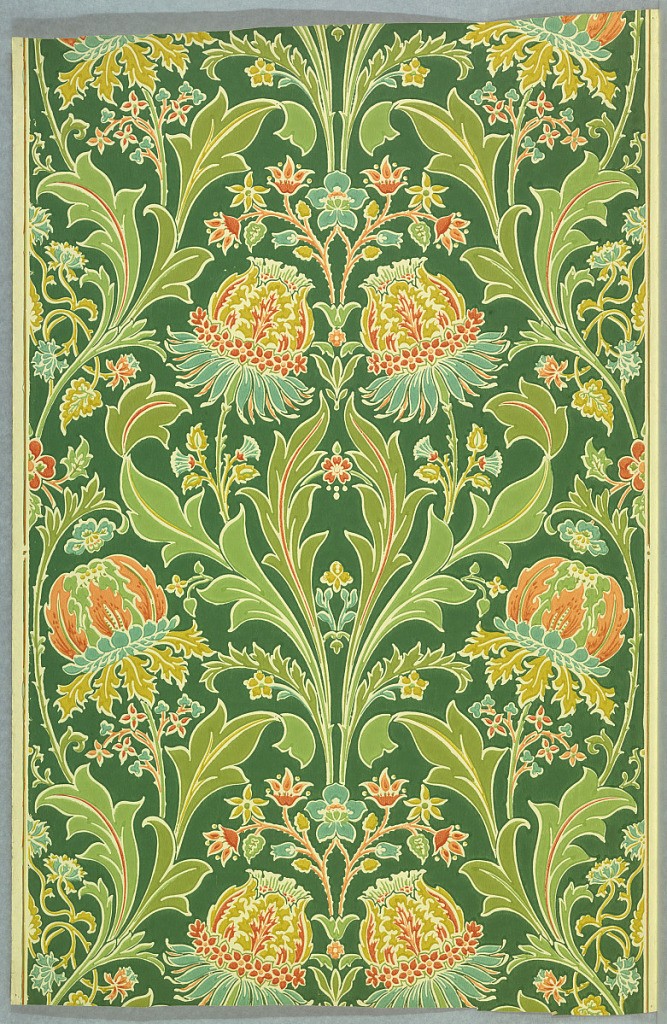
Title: Sidewall
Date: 1880–90
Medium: Machine-printed
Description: Morris-derived floral pattern. Symmetrical on either side of a vertical axis, fantastic flowers in pastel shades of blue, apricot, mustard yellow rise from pastel green curving foliage. The floral and foliate forms outlined in reserve of ungrounded paper color, with dark green background.